Question: I am doing some king of Property Inspector View. I Am using Auto Layout with Custom Layout (setting the frame property explicitly) only on the outer panel. Let me explain:
- - - -
See an image:

Everything works fine but if I resize the window to have its content area smaller that the whole property inspector view (so I can scroll the property inspector view), then scroll to the bottom and then collapse the last group (Group 04), the property inspector view shrinks and acts correctly. Also, the scroll viewable regions is adjusted accordingly. The problem is that I can't undo the collapsing of group 04.
By setting a few breakpoints in the code, I discovered what the problem is. I just don't know how to solve it. The problem is that while the updateConstraints pass is called (because I call -setNeedsUpdateConstraints), the -layout pass is not called. Even if i force a layout pass by calling -layoutSubtreeIfNeeded, the auto layout doesn't seem to be having a effect because the height of some cells that I set to 0 (using a constraint), when I do the collapsing, is still 0 when I uncollapse.
The layout pass gets called again If I resize the window. Of course, this is unacceptable.
Please, Help!!! I am about to drop Auto Layout entirely and do custom layout using only Layout...
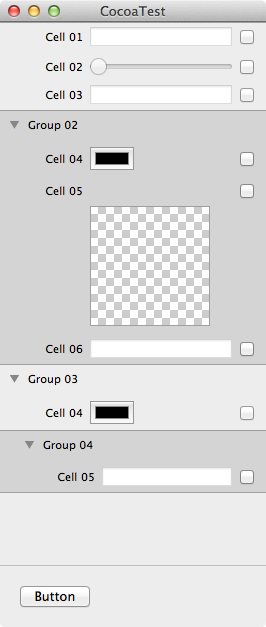
Answer: I solved by calling layout on the subviews explicitly... That's a little weird... But I need my children layouted before I layout myself (the StackPanel).